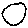
Label: circle